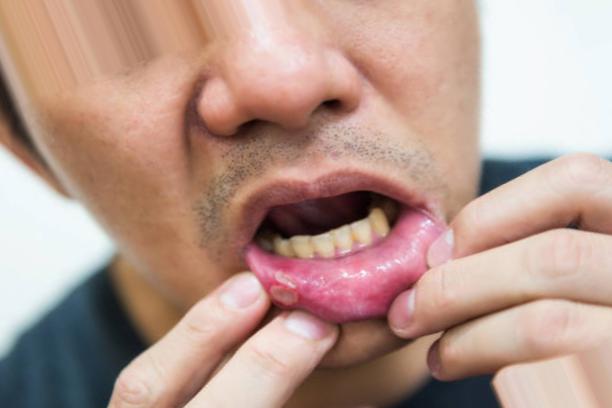
Condition: Mouth Ulcer